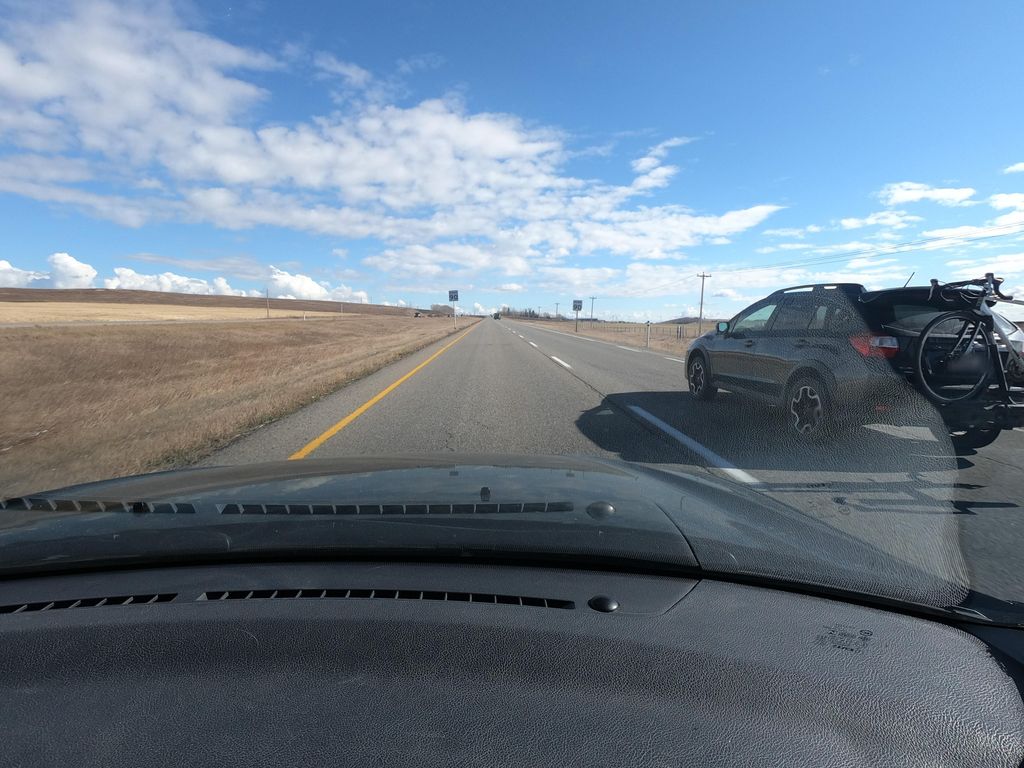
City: calgary